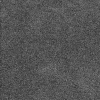
Atmospheric dust classification: dusty